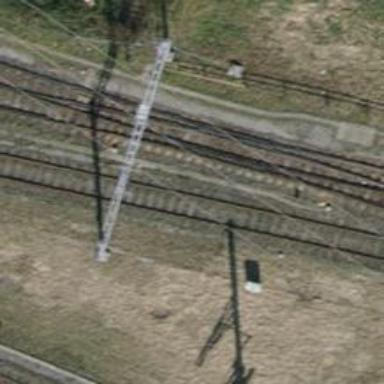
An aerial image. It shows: Railway switch.